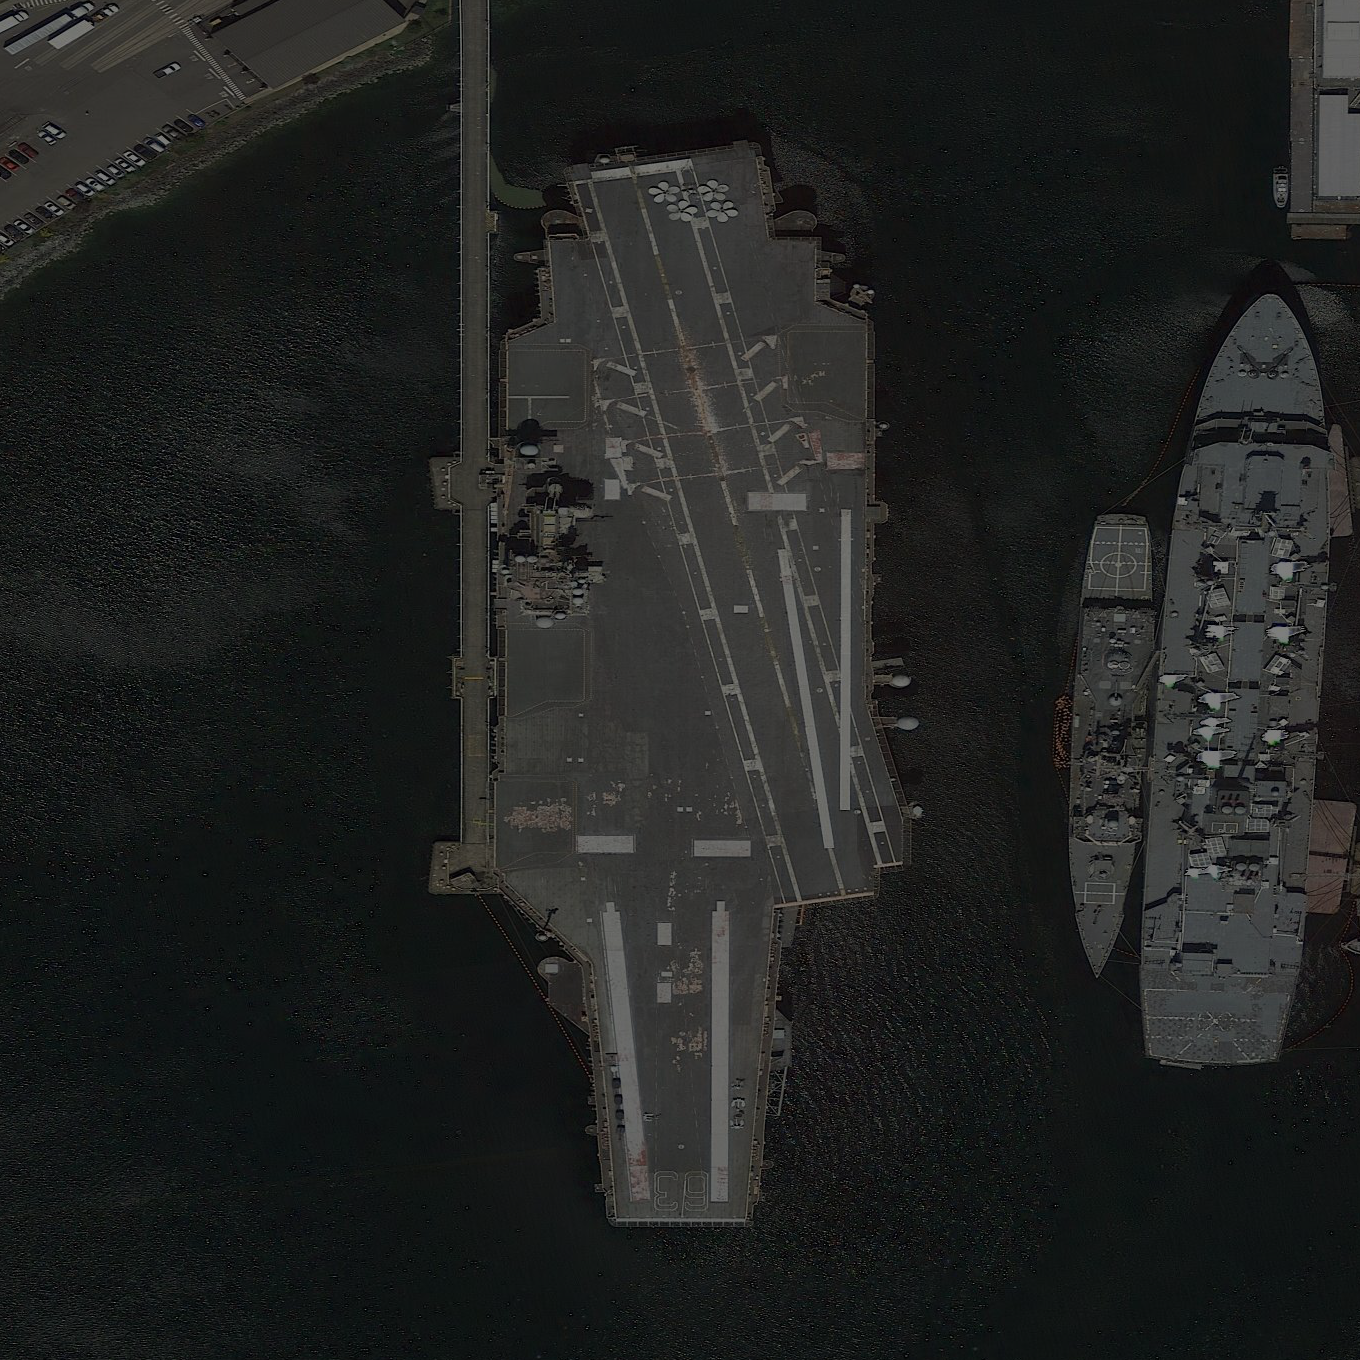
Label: aircraft_carrier